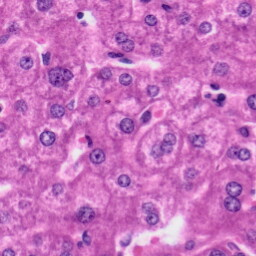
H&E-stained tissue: Liver